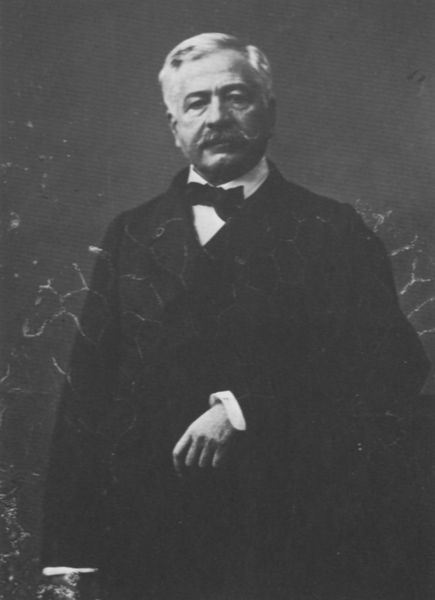
Titel: Ferdinand de Lesseps (1805-1894), Ingenieur und Diplomat; Erbauer des Suez-Kanals
Künstler: Atelier Nadar
Institution: unbekannt
Schlagwörter: hand, kopf, mann, weiß, ellbogen, finger, frisur, geste, grau, haar, hintergrund, nase, profil, schwarz, stirn, blick, schleife, alt, anzug, bart, blond, hemd, jacke, schnurrbart, wand, falten, gesicht, kragen, stehen, ärmel, bildnis, herr, hände, portrait, porträt, haare, mantel, pose, stehend, augenbrauen, frontal, kinn, ohren, scheitel, risse, monochrom, lehnen, schnäuzer, falte, ernst, seitenscheitel, atelier, fliege, gehrock, revers, schnauzbart, schnauzer, geneigt, foto, fotografie, photographie, stolz, schwarzweiss, bürger, strin, bürgertum, manschette, manschetten, photo, weißß, halbportrait, halbporträt, barz, geknickt, binder, oberlippenbart, erinnerung, schief, knick, riss, photografie, flecke, knicke, grauhaarig, beschädigt, weißes haar, krakelee, gerissen, gestärkt, ehrwürdig, foto mann herr anzug weiss anz, schäuzer, 19. jahrhundert